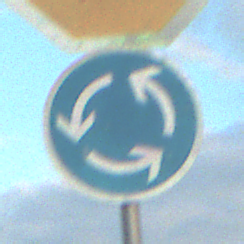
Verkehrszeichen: Kreisverkehr
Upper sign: Stop
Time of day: SunriseSunset
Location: Outdoor (RoadRail)
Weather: PartlyCloudy
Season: NotSpecified
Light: Natural